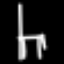
Label: chair